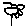
Label: flower